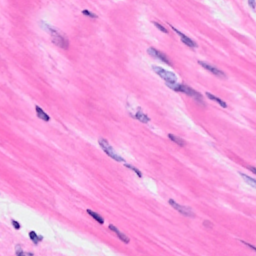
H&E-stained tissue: Breast